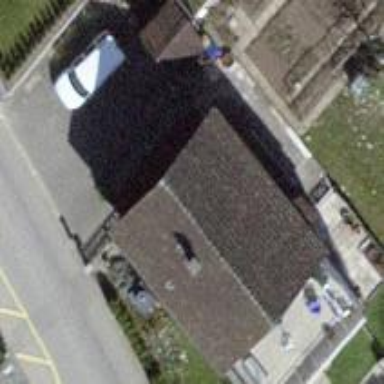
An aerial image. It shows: Detached building with gabled roof.